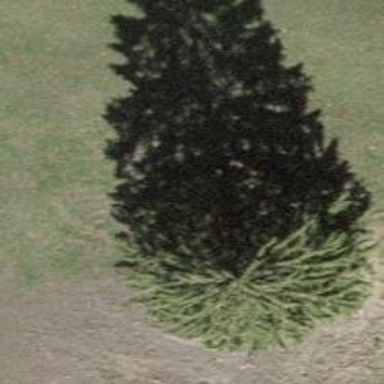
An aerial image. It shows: Urban area featuring tree as natural element.